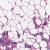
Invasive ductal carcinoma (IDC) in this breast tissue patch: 0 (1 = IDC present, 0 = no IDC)